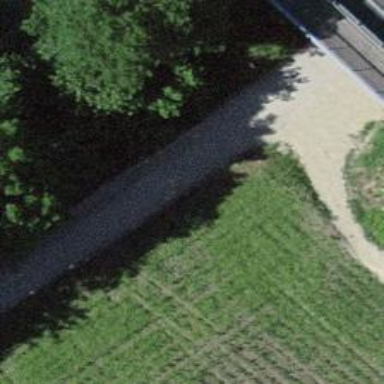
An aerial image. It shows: Track with fine gravel surface. The track type is grade 2.